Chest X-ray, PA view. Patient: 60 years old, sex M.
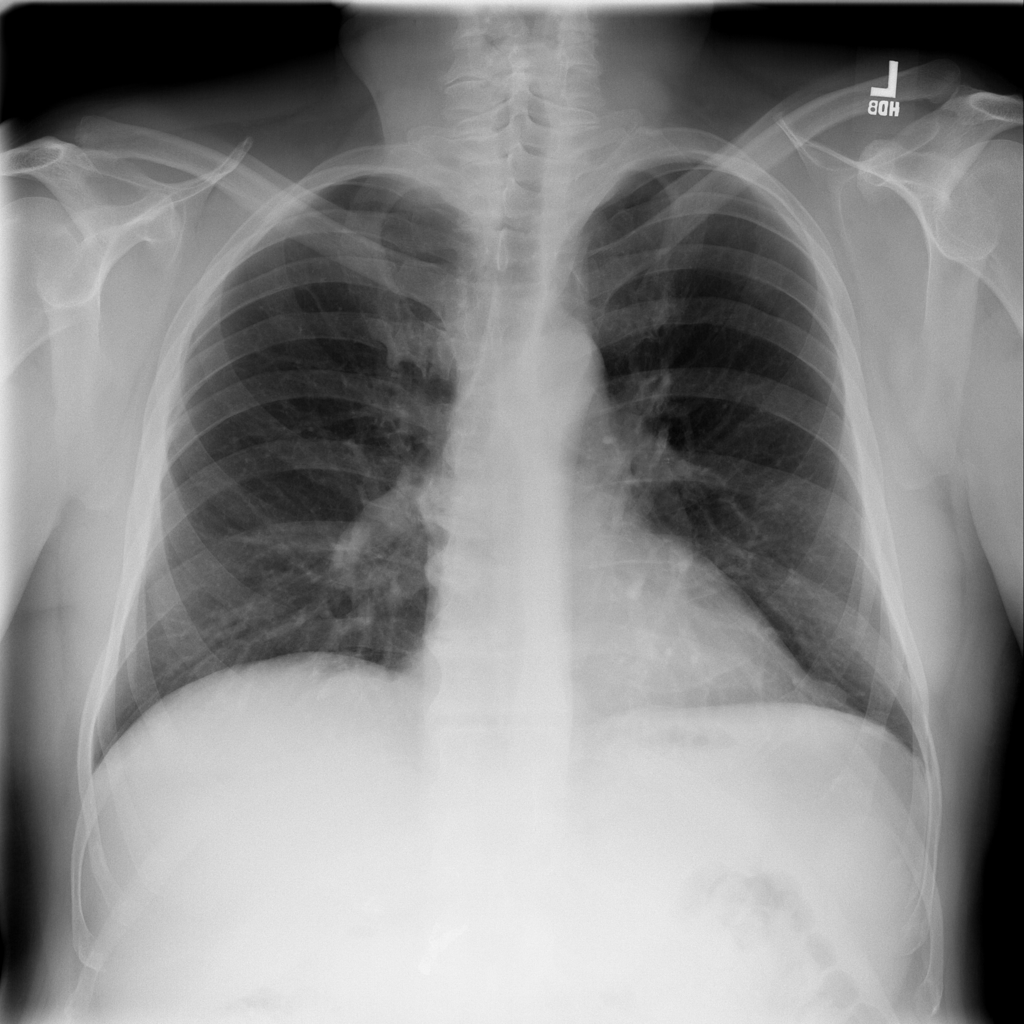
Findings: No Finding